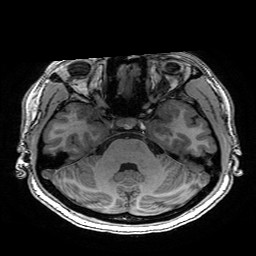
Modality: T1w
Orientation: coronal
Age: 20
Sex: female
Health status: healthy
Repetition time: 2.53 s
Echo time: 0.0034 s